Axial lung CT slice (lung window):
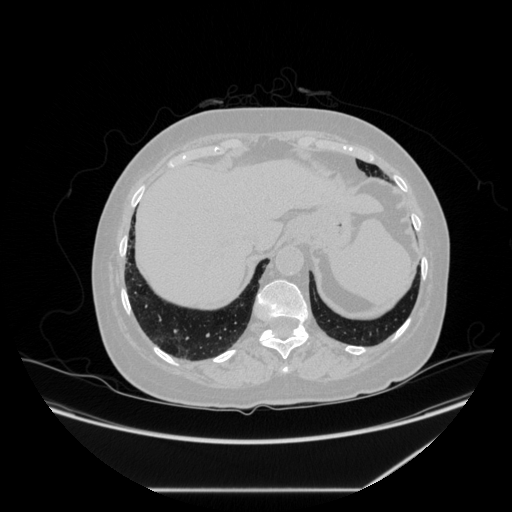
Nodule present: no